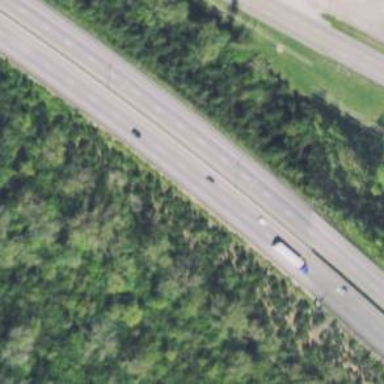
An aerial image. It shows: Motorway with embankment.